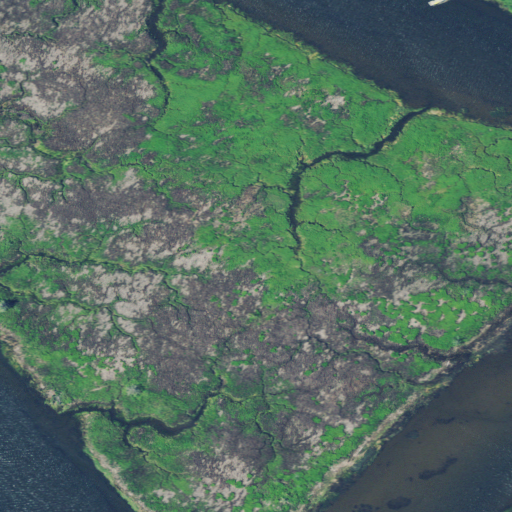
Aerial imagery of island in Oregon named Grant Island containing herbaceous wetlands and open water